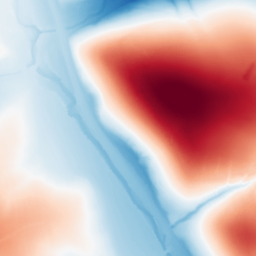
Category: trend_removal
Decomposition family: polynomial_high
Decomposition parameters: degree: 6
Upsampling method: quintic
Upsampling parameters: scale: 2
Upsampling scale: 2